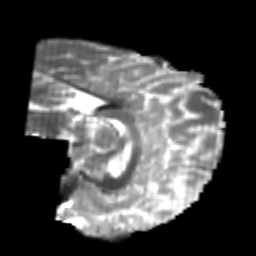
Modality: T2w
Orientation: sagittal
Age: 20
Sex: male
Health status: healthy
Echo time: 0.074 s